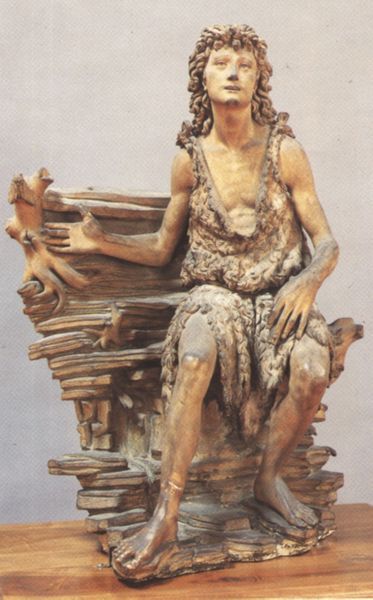
Titel: Johannes in der Wüste
Institution: Florenz, Bargello
Schlagwörter: hand, mann, sitzen, braun, frau, holz, beige, alte, arm, johannes, stein, täufer, hände, stamm, sitzend, locken, keramik, skulptur, ton, fell, füße, fels, plastik, zeigen, foto, rippen, kittel, wurzeln, schiefer, hunger, abstützen, stapel, steinplatten, schafsfell, schaffell